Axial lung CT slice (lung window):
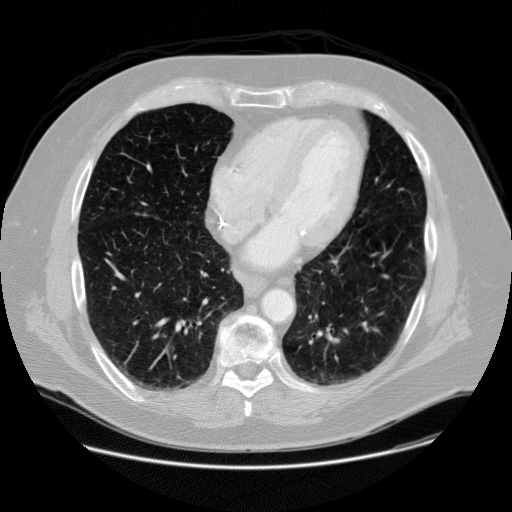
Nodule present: no